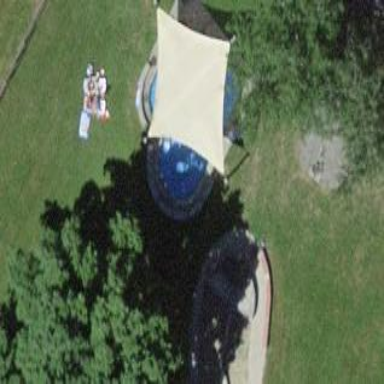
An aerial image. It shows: Swimming pool located in leisure land.